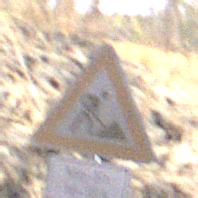
Verkehrszeichen: Arbeitsstelle
Zusatzzeichen unten: ZeitangabenMitBeschraenkungAufWochentage2
Umgebung: Outdoor, Nature
Tageszeit: Midday
Wetter: Clear
Licht: Natural
Jahreszeit: NotSpecified
Kontrast: HighContrast